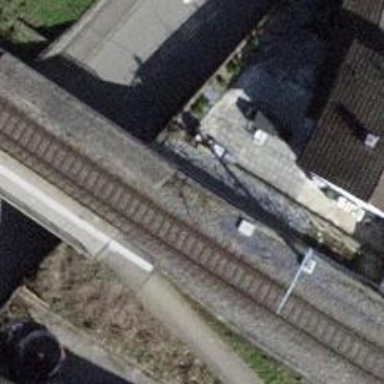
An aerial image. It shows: Bridge with electrified railway tracks featuring contact line.